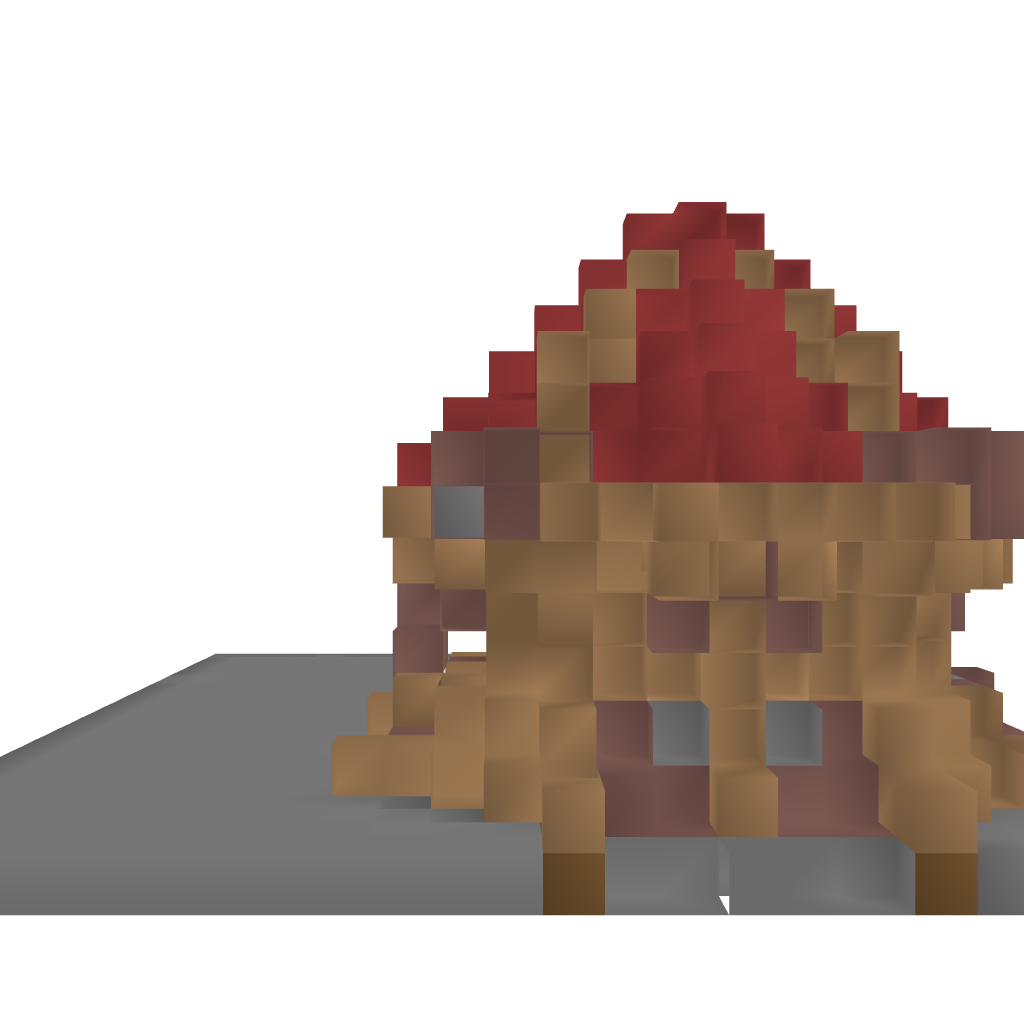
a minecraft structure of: Orc Hut My _Kingrazor_ good quality